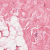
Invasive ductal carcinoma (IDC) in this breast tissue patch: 0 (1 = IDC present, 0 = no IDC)